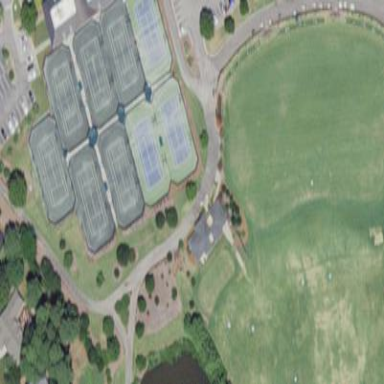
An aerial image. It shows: Tennis court on the leisure land pitch.